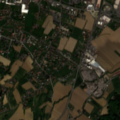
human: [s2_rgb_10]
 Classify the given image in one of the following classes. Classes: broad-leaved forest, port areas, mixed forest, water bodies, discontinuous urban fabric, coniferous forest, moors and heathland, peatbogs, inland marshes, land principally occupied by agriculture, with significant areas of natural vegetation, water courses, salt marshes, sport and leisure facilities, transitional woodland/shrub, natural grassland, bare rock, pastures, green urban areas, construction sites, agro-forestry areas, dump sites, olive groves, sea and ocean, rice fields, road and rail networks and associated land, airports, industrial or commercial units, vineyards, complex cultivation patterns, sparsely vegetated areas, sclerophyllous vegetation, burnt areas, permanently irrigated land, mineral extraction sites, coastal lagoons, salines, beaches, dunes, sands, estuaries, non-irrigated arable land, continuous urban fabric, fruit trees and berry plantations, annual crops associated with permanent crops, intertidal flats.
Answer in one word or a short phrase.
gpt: discontinuous urban fabric, industrial or commercial units, non-irrigated arable land, complex cultivation patterns, broad-leaved forest